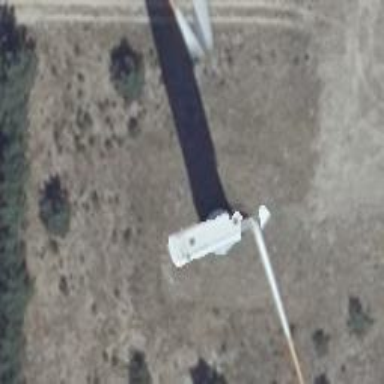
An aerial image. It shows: Wind turbine generating power.